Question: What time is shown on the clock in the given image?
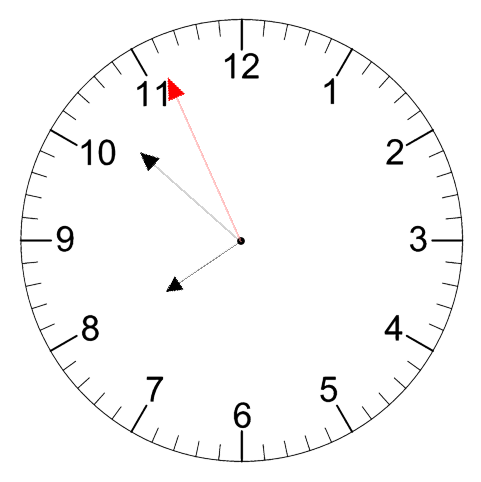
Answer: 07:51:56